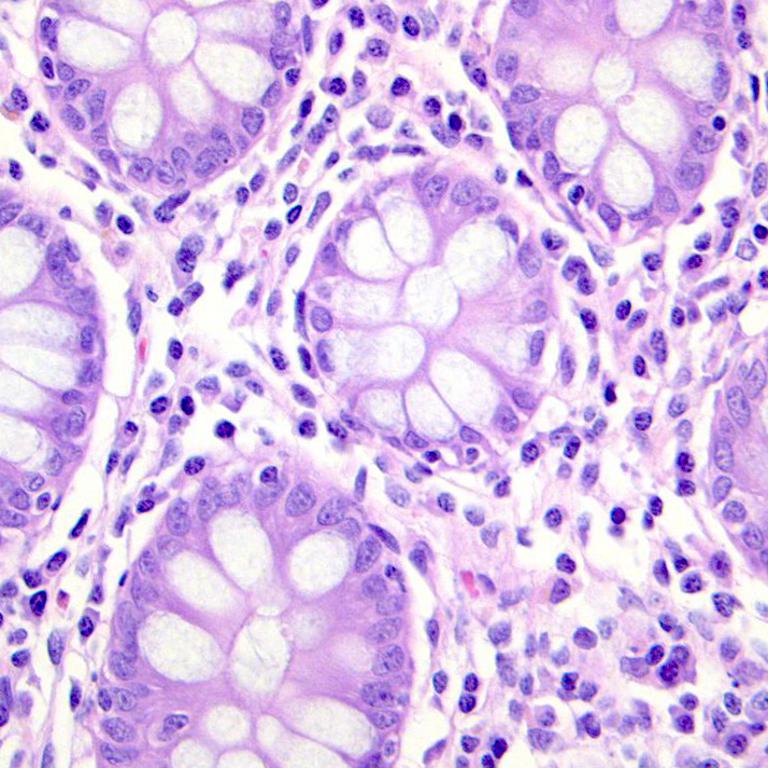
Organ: colon
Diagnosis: benign